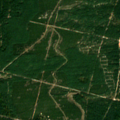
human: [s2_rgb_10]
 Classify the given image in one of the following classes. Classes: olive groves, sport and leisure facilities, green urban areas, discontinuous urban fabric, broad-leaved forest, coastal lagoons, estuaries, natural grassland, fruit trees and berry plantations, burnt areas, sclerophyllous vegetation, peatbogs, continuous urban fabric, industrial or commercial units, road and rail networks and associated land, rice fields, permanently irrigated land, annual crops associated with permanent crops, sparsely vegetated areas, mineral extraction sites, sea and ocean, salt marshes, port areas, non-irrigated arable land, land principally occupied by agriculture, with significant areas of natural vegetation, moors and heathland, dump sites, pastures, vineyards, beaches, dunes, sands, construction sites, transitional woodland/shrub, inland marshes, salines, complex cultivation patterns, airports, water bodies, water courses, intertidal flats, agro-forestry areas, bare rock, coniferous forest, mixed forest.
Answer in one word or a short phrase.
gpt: coniferous forest, mixed forest, moors and heathland